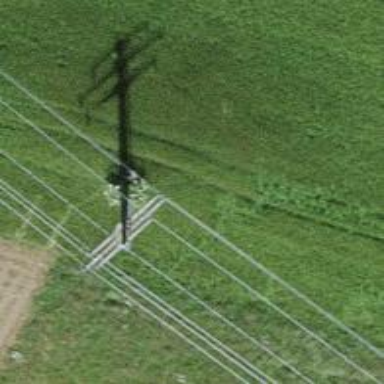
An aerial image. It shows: Power tower.